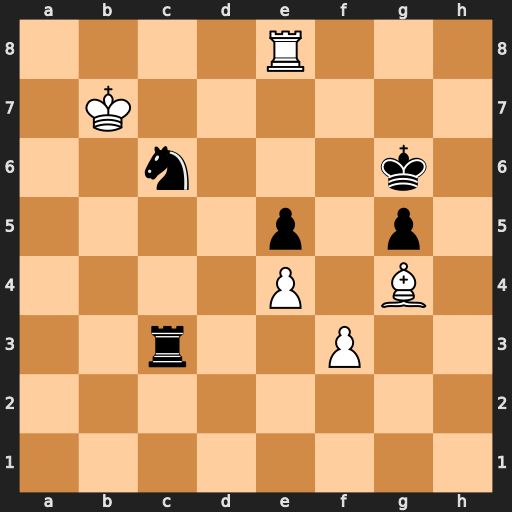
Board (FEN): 4R3/1K6/2n3k1/4p1p1/4P1B1/2r2P2/8/8
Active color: w
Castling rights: -
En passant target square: -
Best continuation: Re6+ Kf7 Rxc6